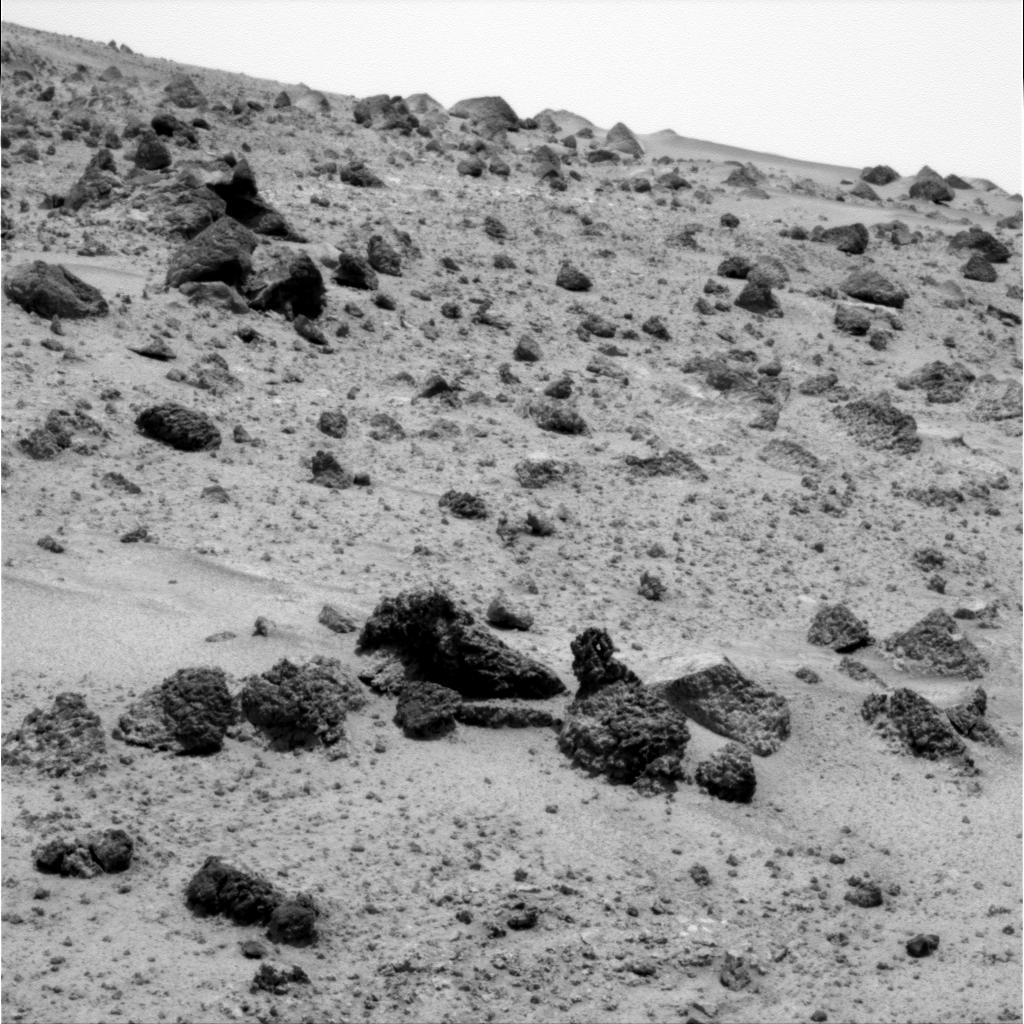
Terrain classes present: Bedrock, Gravel / Sand / Soil, Rock, Shadow, Sky / Distant Mountains